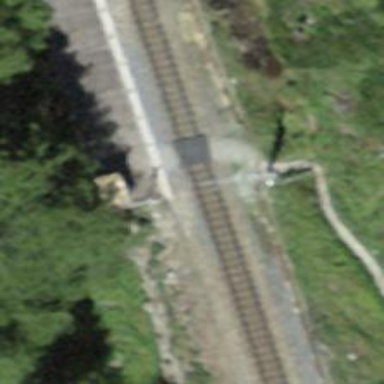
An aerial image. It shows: Uncontrolled railway crossing.